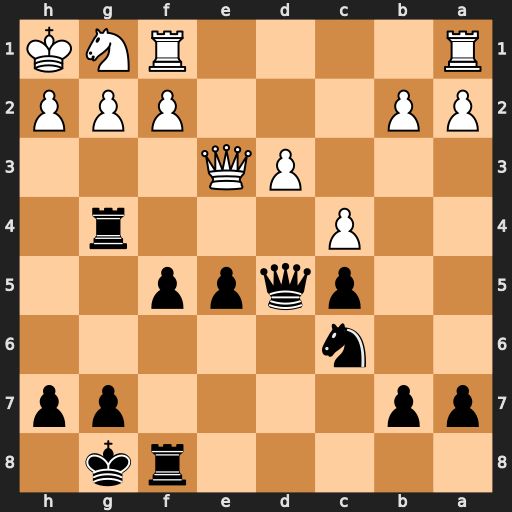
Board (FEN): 5rk1/pp4pp/2n5/2pqpp2/2P3r1/3PQ3/PP3PPP/R4RNK
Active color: b
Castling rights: -
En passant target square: -
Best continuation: Qxg2#